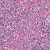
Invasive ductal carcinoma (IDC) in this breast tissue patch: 1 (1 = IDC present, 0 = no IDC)